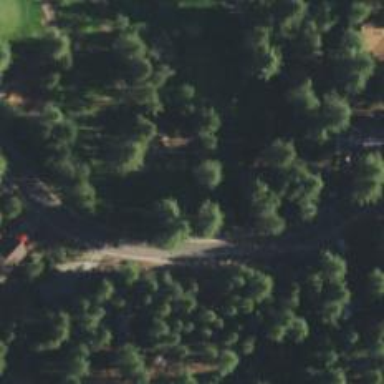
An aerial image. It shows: View of golf hole.